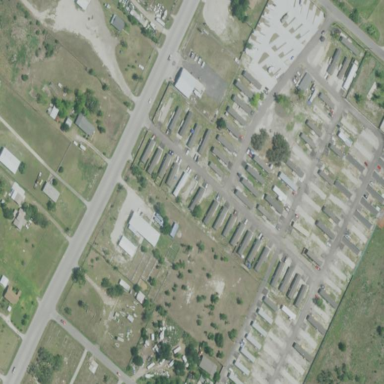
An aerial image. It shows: Residential area consisting of mobile homes.